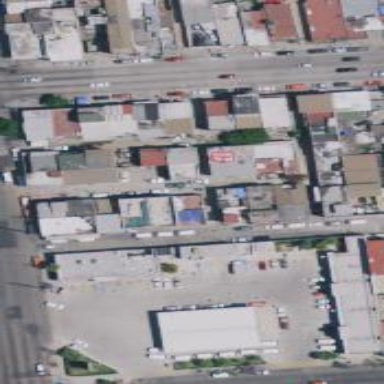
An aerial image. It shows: Alley classified as service road.